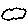
Label: cloud